Question: I am totally new in building Visual Studio Project through a script, so feel free to correct me if you feel that my understanding about the process is incorrect.
I have a visual studio solution which consists of a Wpf.exe project and few class library projects.
Currently I am successfully building '.sln' file using script below
'"%VS_IDE_DIR%devenv.com" "...Solution-File-Path.sln" /rebuild Release /useenv'
Currently the 'Wpf.exe' file gets the 'File Version' and 'Product Version' '1.0.0.0' which is the default specified in 'Publish -> Publish Version' Property of Wpf project.

I want to somehow set the 'File Version' and 'Product Version' through my script. How can I achieve that?
I have an 'environment variable' which contains the 'Product Version' and 'File Version', Basically I want to set value of Product Version and File Version equal to my environment variable.
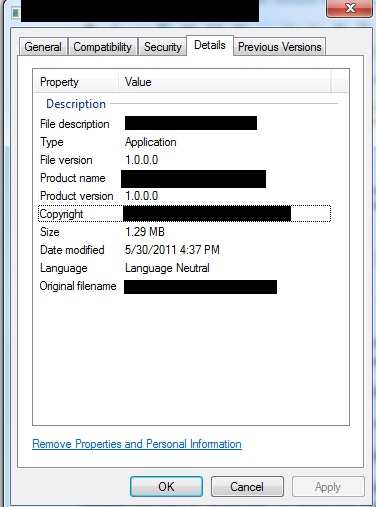
Answer: There's a simple way to do this. In the WPF project, open the Properties node and double-click AssemblyInfo.cs. The [assembly: AssemblyFileVersion] attribute sets the File Version number. Add this to set the Product Version number:
'''
[assembly: AssemblyInformationalVersion("1.2.3.4")]
'''
Doing this from the command line is only technically possible. You'd have to create the native file version resource and compile it with rc.exe. And use Project + Properties, Resource file option to tell the compiler to use the custom .res file produced by rc.exe. You'd need scripting to get the version resource updated. Given how easy it is to do this by editing AssemblyInfo.cs, I'd recommend you don't bother.